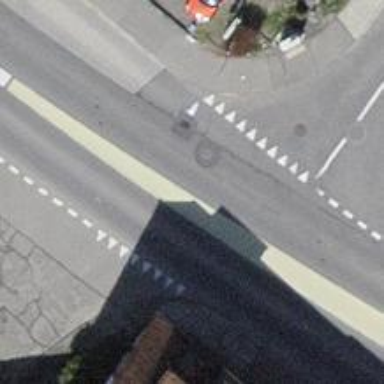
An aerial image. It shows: Secondary road with asphalt surface and designated cycle lane.